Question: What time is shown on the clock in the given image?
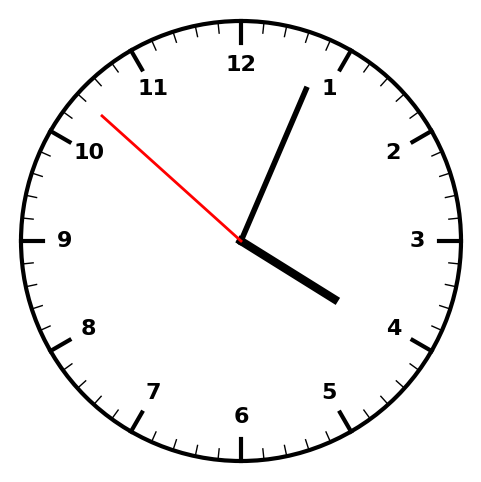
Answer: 04:03:52